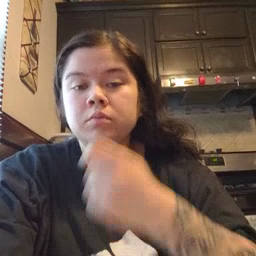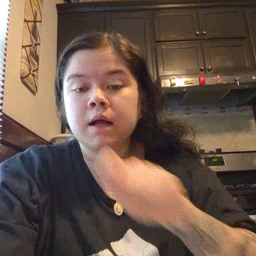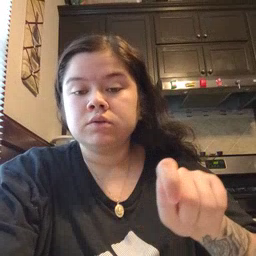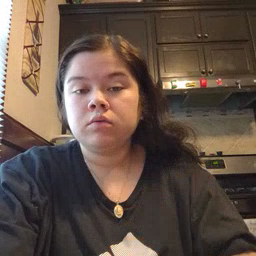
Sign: pencil